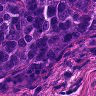
Metastatic tissue present: yes